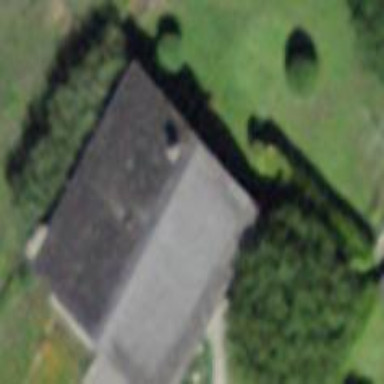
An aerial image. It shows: Simple and straightforward house.